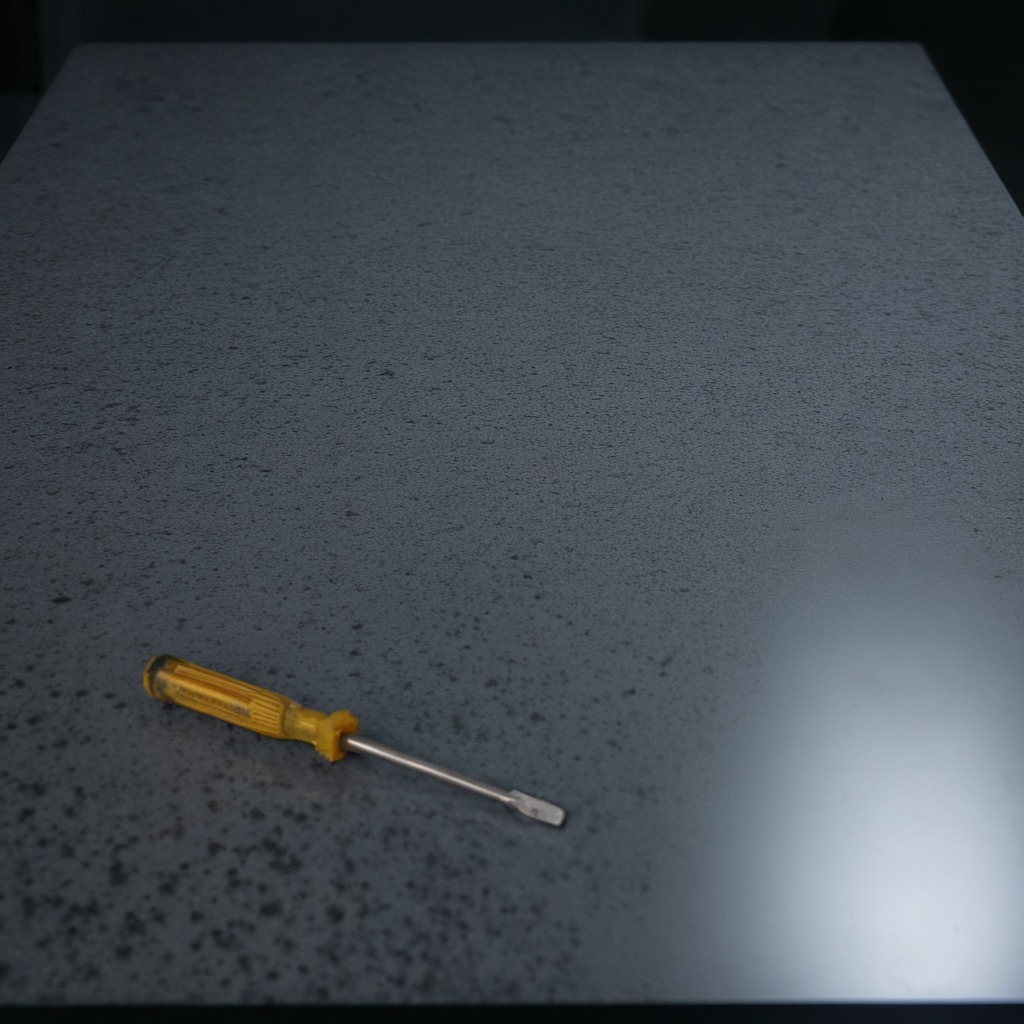
A screwdriver lying on a clean granite table inside a workshop at night dim ambient light soft shadows worn but